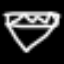
Label: diamond